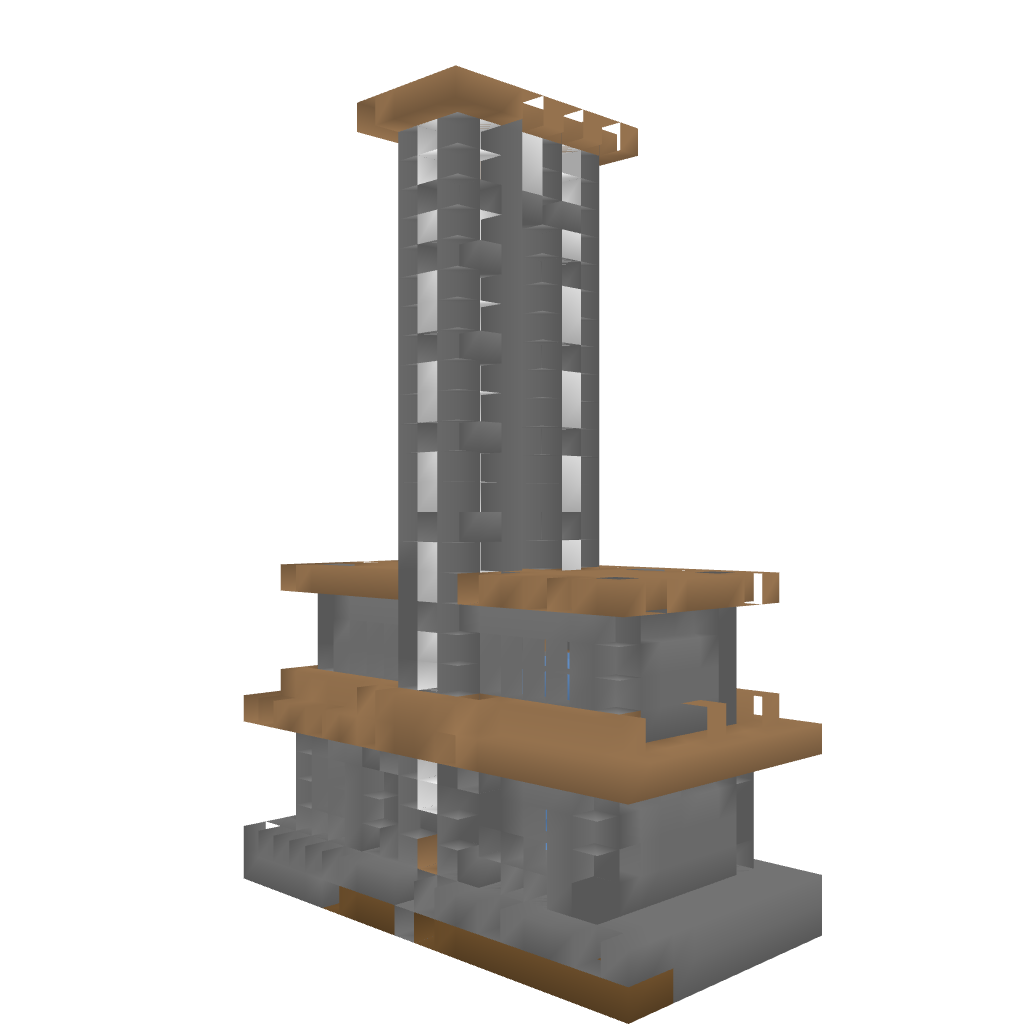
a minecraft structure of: Iron Arrow good quality